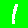
Digit: 1